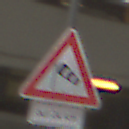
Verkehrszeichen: SeitenwindVonLinks
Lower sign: LaengeEinerStrecke6
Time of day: Midday
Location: Roofed (Urban)
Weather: Overcast
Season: NotSpecified
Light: Artificial